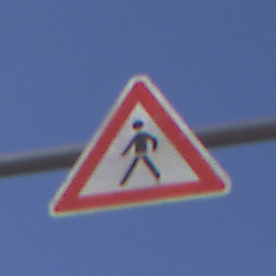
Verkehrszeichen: FussgaengerRechts
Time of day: MorningAfternoon
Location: Outdoor (Nature)
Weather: Clear
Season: NotSpecified
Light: Natural